Interaction volume radius: 5 \u00c5
Interaction volume height: 25 \u00c5
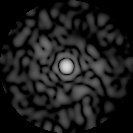
Disorder parameter: 0.8366